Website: macys
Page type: account-selection
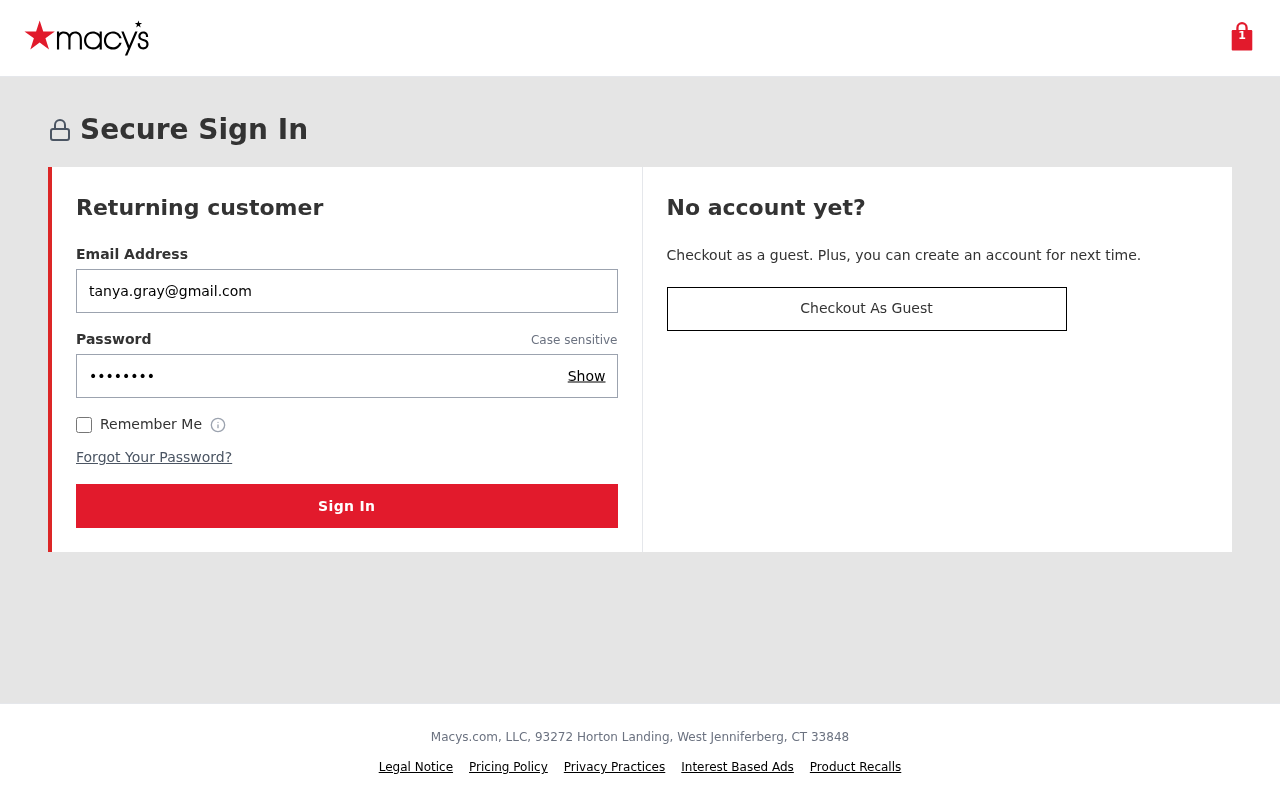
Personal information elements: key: PII_EMAIL
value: tanya.gray@gmail.com
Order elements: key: ORDER_NUM_ITEMS
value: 1